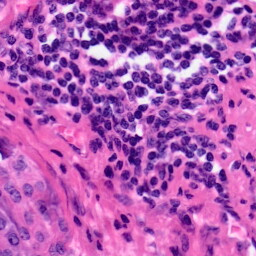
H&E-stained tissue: Pancreatic